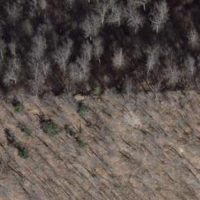
EUNIS habitat code: 41
Species observed at this site:
Melittis melissophyllum